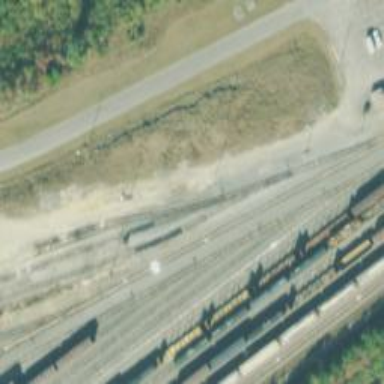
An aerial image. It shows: Railway yard used for servicing trains.